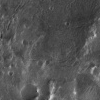
Atmospheric dust classification: not_dusty